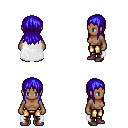
a pixel art fantasy rpg character, female body template, human, dark skin, white cape, gold greaves, blue unkempt hairstyle, maroon shoes, four views (front, back, left, right), 2x2 character sprite sheet, small pixel art, hard edges, no anti-aliasing